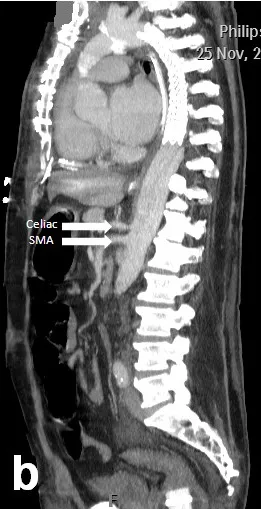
(b) Post operative sagittal image of the same aortic segment with stent graft in-situ demonstrating increased flow within the celiac and superior mesenteric arteries (SMA) denoted by white arrows.
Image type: radiology (ct)